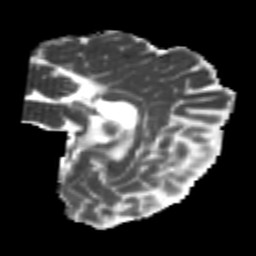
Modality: MD
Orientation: sagittal
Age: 23
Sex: female
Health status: healthy
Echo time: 0.074 s